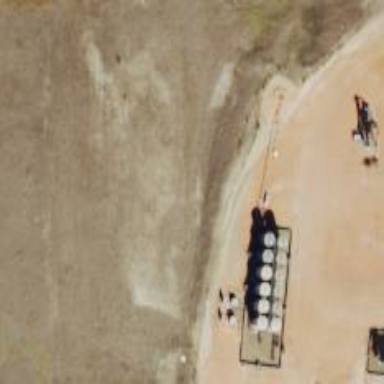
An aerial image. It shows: Storage tank that is man-made.